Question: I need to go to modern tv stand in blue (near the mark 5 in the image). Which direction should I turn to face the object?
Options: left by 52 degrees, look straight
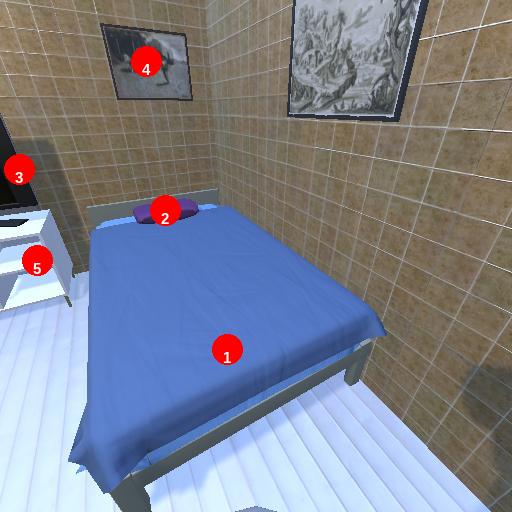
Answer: left by 52 degrees